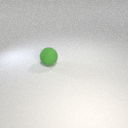
large green rubber sphere